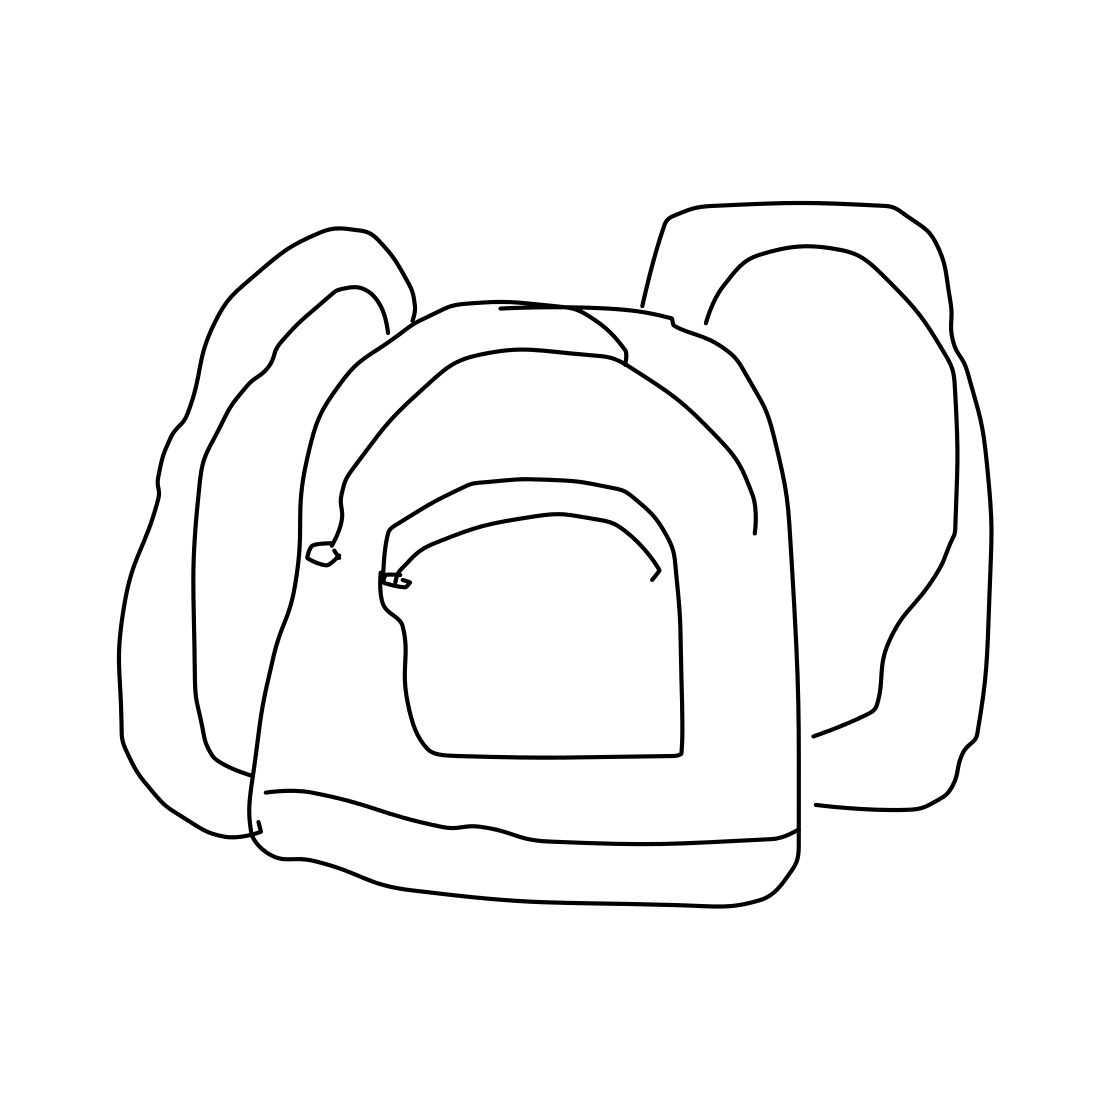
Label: backpack